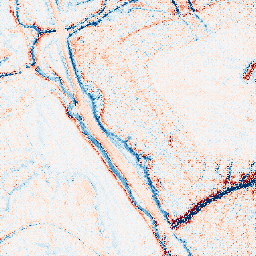
Category: edge_preserving
Decomposition family: bilateral
Decomposition parameters: d: 15
sigma_color: 25
sigma_space: 50
Upsampling method: regularized
Upsampling parameters: scale: 2
lambda_reg: 0.1
Upsampling scale: 2